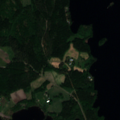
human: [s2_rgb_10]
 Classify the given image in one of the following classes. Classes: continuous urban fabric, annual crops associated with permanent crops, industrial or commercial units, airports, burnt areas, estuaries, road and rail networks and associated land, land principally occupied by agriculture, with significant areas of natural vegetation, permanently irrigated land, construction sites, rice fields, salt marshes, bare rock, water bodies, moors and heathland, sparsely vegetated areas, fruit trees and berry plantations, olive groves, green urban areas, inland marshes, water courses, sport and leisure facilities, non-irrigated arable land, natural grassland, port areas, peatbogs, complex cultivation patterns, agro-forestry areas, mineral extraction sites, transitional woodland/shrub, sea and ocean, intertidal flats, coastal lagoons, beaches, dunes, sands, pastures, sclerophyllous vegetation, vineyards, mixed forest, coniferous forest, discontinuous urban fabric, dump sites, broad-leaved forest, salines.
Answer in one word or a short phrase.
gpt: land principally occupied by agriculture, with significant areas of natural vegetation, broad-leaved forest, mixed forest, water bodies